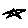
Label: star